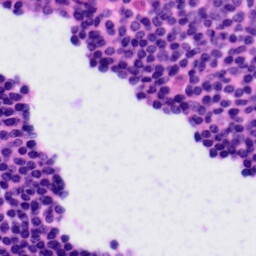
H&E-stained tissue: Tonsil